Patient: sex F, age 58
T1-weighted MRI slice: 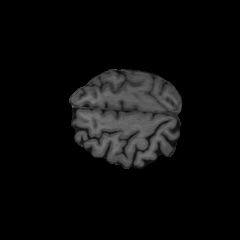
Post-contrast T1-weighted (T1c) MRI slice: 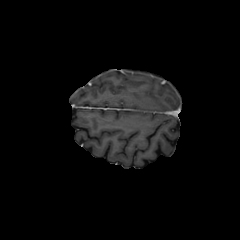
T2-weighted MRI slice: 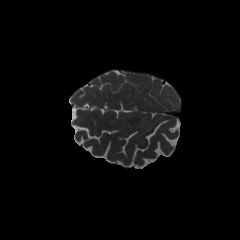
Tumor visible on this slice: no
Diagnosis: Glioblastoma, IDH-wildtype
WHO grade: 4